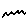
Label: zigzag